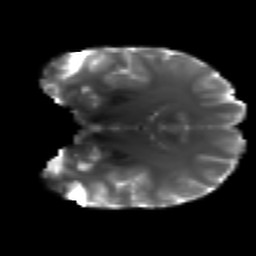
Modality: T2w
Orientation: coronal
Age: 27
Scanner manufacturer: siemens
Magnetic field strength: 3 T
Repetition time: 4.52 s
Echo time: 0.084 s